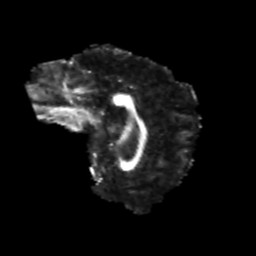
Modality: FA
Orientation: sagittal
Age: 21
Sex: male
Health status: healthy
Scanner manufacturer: philips
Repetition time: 7.39 s
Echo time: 0.08599 s